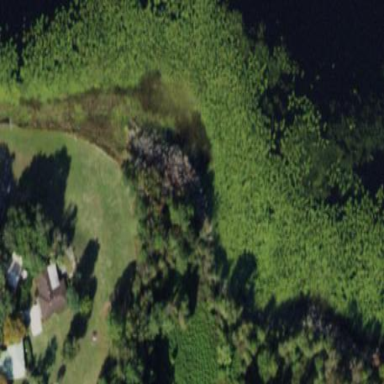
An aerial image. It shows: Marshy wetland area.